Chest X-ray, AP view. Patient: 43 years old, sex F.
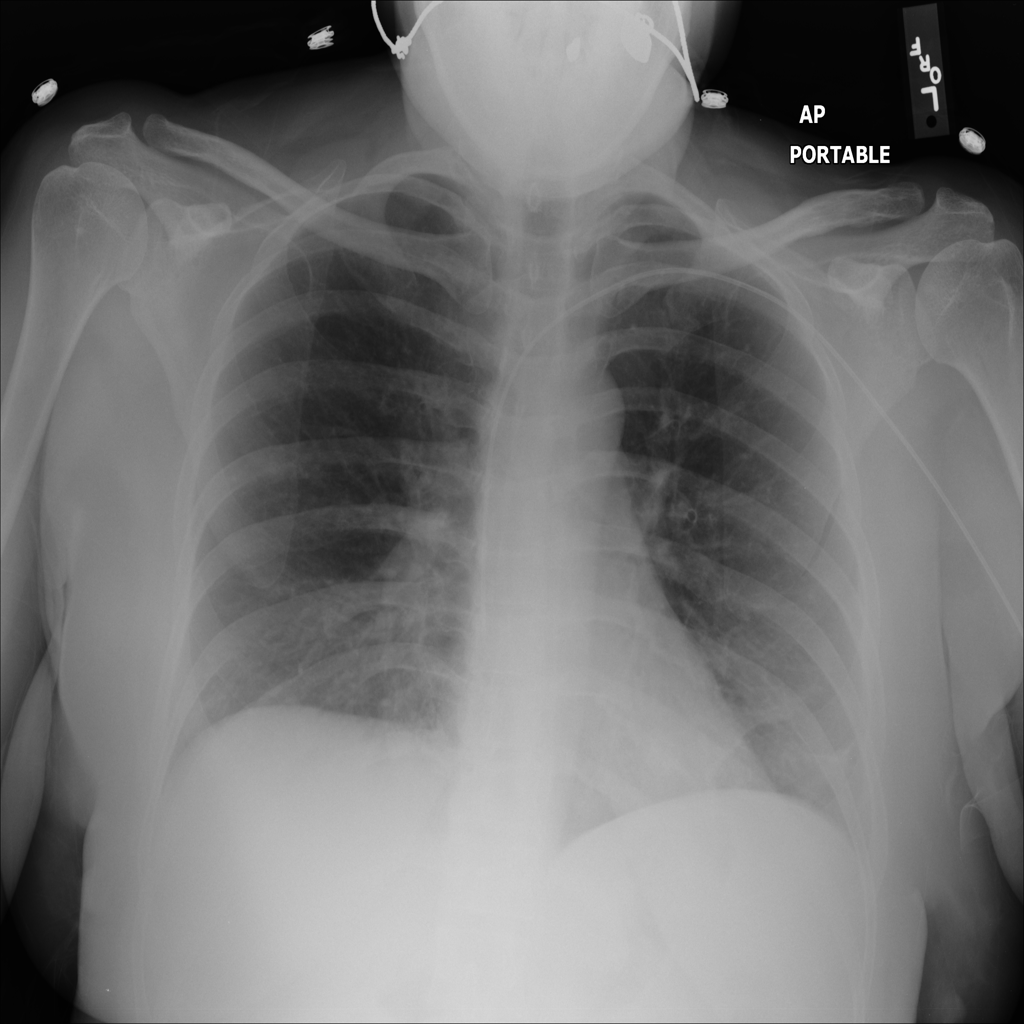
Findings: No Finding